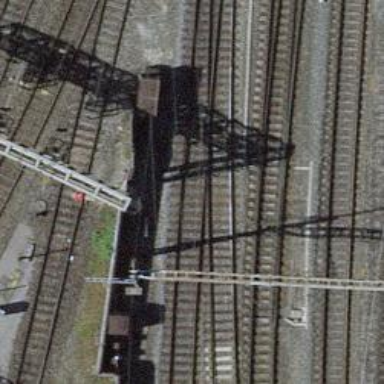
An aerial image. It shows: Single-track electrified railway siding with contact line.